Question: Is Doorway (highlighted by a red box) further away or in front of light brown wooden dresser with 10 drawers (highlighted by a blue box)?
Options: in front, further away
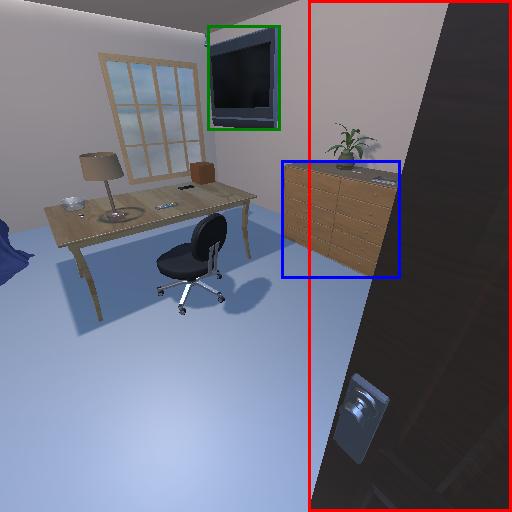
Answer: in front